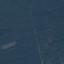
Label: Forest